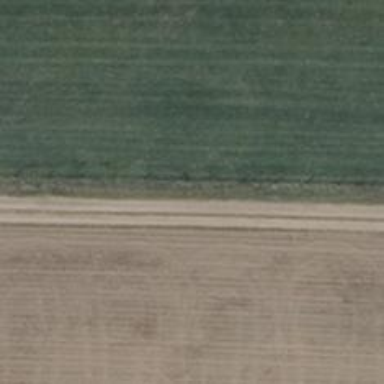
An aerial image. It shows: Agricultural track with ground surface of grade 5. It is suitable for agricultural vehicles such as motorcars.